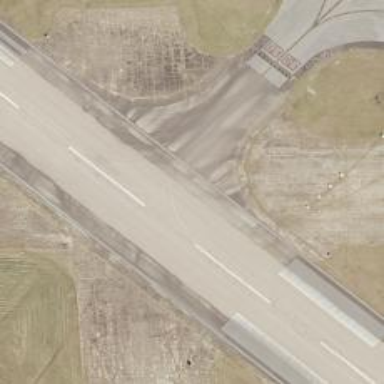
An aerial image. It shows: Asphalt taxiway in the airport.